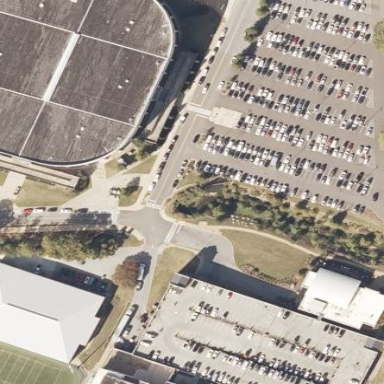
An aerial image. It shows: Stadium building where basketball sports are played.